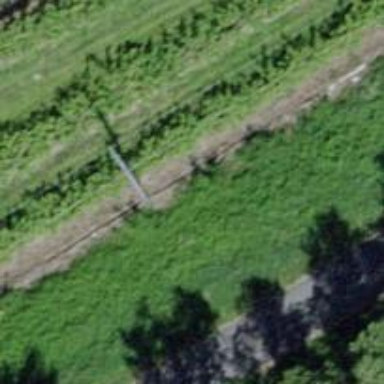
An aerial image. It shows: Concrete power pole with straight line management.